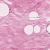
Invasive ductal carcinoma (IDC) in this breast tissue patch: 0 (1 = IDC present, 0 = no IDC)